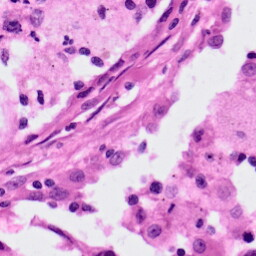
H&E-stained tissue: Lung